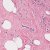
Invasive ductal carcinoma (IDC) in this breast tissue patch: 0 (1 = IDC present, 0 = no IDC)